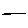
Label: line